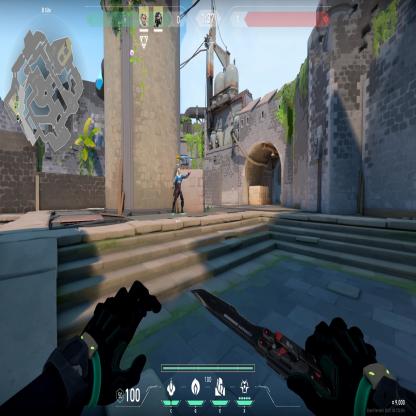
Label: teammate